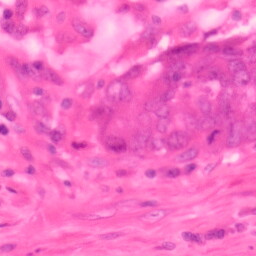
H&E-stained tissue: Colon